Question: CSS position not working properly on 'div' section, i want to enlarge div on mouse hover and 'div' section should overlapped on other section, but not working properly <URL>
Code
'''
<body>
<div class="block-div">
<div class="card-box first-child">
<div class="card-box-in">
<div class="card-image">
<img alt="img" src="https://mtgostock.com/contents/cards/thumbs/157x157/en/isd/105.jpg">
</div>
<div class="card-info">
<ul class="bgpupulcards">
<li class="text-center">
<a title="Canyon Minotaur, M14 C" href="https://127.0.0.1/mtgostock/card/Canyon-Minotaur-M14-C-77"> Canyon Minotaur... </a>
<span> Price: $70.00</span>
</li>
<li>
<div class="searhbg2 SCartaddBTN">
<a href="#" data-qstring="">Add To Cart</a>
</div>
</li>
</ul>
</div>
</div>
<div class="card-in-hover">
<div class="card-right-sec">
<ul class="bgpupulcards">
<li class="text-hover">
<p> Available Quantity: 2 </p>
<div class="half"> <p> Rarity: <span> C </span> </p> </div>
<div class="half"> <p> Set: <span> M14 </span></p> </div>
<p> User: <span class="blue"> girishs </span> </p>
<p> Seller Status: <span> Verified </span></p>
</li>
</ul>
</div>
</div>
</div>
<div class="card-box first-child">
<div class="card-box-in">
<div class="card-image">
<img alt="img" src="https://mtgostock.com/contents/cards/thumbs/157x157/en/mm/324.jpg">
</div>
<div class="card-info">
<ul class="bgpupulcards">
<li class="text-center">
<a title="Canyon Minotaur, M14 C" href="https://127.0.0.1/mtgostock/card/Canyon-Minotaur-M14-C-77"> Canyon Minotaur... </a>
<span> Price: $70.00</span>
</li>
<li>
<div class="searhbg2 SCartaddBTN">
<a href="#" data-qstring="">Add To Cart</a>
</div>
</li>
</ul>
</div>
</div>
<div class="card-in-hover">
<div class="card-right-sec">
<ul class="bgpupulcards">
<li class="text-hover">
<p> Available Quantity: 2 </p>
<div class="half"> <p> Rarity: <span> C </span> </p> </div>
<div class="half"> <p> Set: <span> M14 </span></p> </div>
<p> User: <span class="blue"> girishs </span> </p>
<p> Seller Status: <span> Verified </span></p>
</li>
</ul>
</div>
</div>
</div>
<div class="card-box first-child">
<div class="card-box-in">
<div class="card-image">
<img alt="img" src="https://mtgostock.com/contents/cards/thumbs/157x157/en/vma/4.jpg">
</div>
<div class="card-info">
<ul class="bgpupulcards">
<li class="text-center">
<a title="Canyon Minotaur, M14 C" href="https://127.0.0.1/mtgostock/card/Canyon-Minotaur-M14-C-77"> Canyon Minotaur... </a>
<span> Price: $70.00</span>
</li>
<li>
<div class="searhbg2 SCartaddBTN">
<a href="#" data-qstring="">Add To Cart</a>
</div>
</li>
</ul>
</div>
</div>
<div class="card-in-hover">
<div class="card-right-sec">
<ul class="bgpupulcards">
<li class="text-hover">
<p> Available Quantity: 2 </p>
<div class="half"> <p> Rarity: <span> C </span> </p> </div>
<div class="half"> <p> Set: <span> M14 </span></p> </div>
<p> User: <span class="blue"> girishs </span> </p>
<p> Seller Status: <span> Verified </span></p>
</li>
</ul>
</div>
</div>
</div>
<div class="card-box first-child">
<div class="card-box-in">
<div class="card-image">
<img alt="img" src="https://mtgostock.com/contents/cards/thumbs/157x157/en/isd/105.jpg">
</div>
<div class="card-info">
<ul class="bgpupulcards">
<li class="text-center">
<a title="Canyon Minotaur, M14 C" href="https://127.0.0.1/mtgostock/card/Canyon-Minotaur-M14-C-77"> Canyon Minotaur... </a>
<span> Price: $70.00</span>
</li>
<li>
<div class="searhbg2 SCartaddBTN">
<a href="#" data-qstring="">Add To Cart</a>
</div>
</li>
</ul>
</div>
</div>
<div class="card-in-hover">
<div class="card-right-sec">
<ul class="bgpupulcards">
<li class="text-hover">
<p> Available Quantity: 2 </p>
<div class="half"> <p> Rarity: <span> C </span> </p> </div>
<div class="half"> <p> Set: <span> M14 </span></p> </div>
<p> User: <span class="blue"> girishs </span> </p>
<p> Seller Status: <span> Verified </span></p>
</li>
</ul>
</div>
</div>
</div>
</div>
</body>
'''
'''
.card-box{
background: none repeat scroll 0 0 #C7C7C9;
border-radius: 5px;
border: 1px solid #E9E9E9;
min-height: 300px;
float: left;
margin: 15px;
}
.card-box-in{
background: none repeat scroll 0 0 #eaeaec;
border-radius: 5px;
height: 283px;
margin: 8px;
width: 150px;
float: left;
}
.card-box:hover{
z-index: 2;
position: absolute;
}
.card-box:hover .card-box-in{
margin-right: 0;
border-radius: 5px 0 0 5px;
}
.card-box-in .card-image{
padding-top: 15px;
margin-left: 20px;
padding-bottom: 10px;
}
.card-in-hover{
display: none;
width: 149px;
background: none repeat scroll 0 0 #eaeaec;
border-radius: 5px;
height: 283px;
margin: 8px;
float: left;
}
.card-box:hover .card-in-hover{
display: block;
border-radius: 0 5px 5px 0;
margin-left: 0;
}
.card-in-hover .card-right-sec{
border-left: 1px solid #A4A4A4;
height: 260px;
margin: 10px 0;
}
ul.bgpupulcards{
color: #004395;
display: block;
font-family: Arial,Helvetica,sans-serif;
font-size: 14px;
width: 148px;
}
.block_wrapper-shadow { width:100%; text-align:center;}
ul.bgpupulcards li.text-center{
text-align: center;
}
ul.bgpupulcards li a{font-weight:bolder; color:#004395; line-height:21px;}
ul.bgpupulcards li a:hover{ text-decoration:none;}
ul.bgpupulcards li span{ color:#39b54a; font-weight: 700;}
ul.bgpupulcards li.text-hover p { font-size:12px; color:#6b6b6b; width:187px; padding-left:13px; padding-top:4px; padding-bottom:4px; width:140px;}
ul.bgpupulcards li.text-hover p span { color:#39b54a;}
ul.bgpupulcards li.text-hover p span.blue { color:#00aeef;}
.searhbg2{ background:url(../../images/v2.0/searchbg.png) no-repeat left top; width:122px; height:46px; font-size:12px; float:left; color:#fff; text-align:center; line-height:40px; margin:5px 0px 5px 13px;}
.searhbg2 a { color:#fff!important; font-weight:normal!important; padding-left:0!important;}
'''

How to setup position absolute of section by CSS, i tried so far but not success.
Please help to me how to figure out section over state.
Thank you
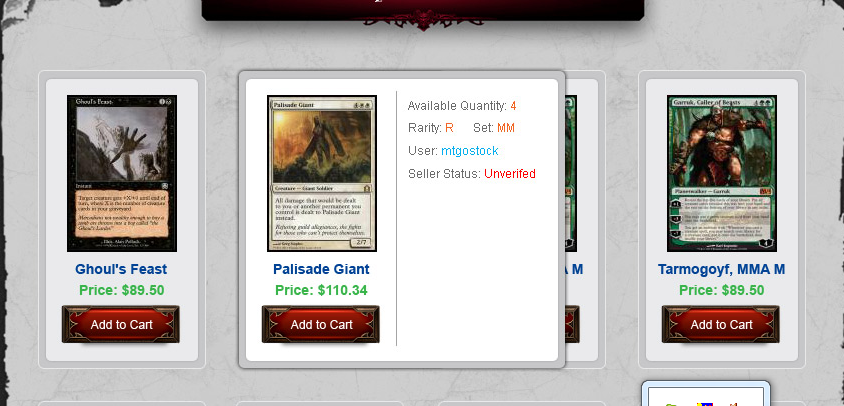
Answer: Exact result porivde by @drip
'''
<div class="block-div">
<div class="card-box first-child">
<div class="card-box-in">
<div class="card-image">
<img alt="img" src="https://mtgostock.com/contents/cards/thumbs/157x157/en/isd/105.jpg">
</div>
<div class="card-info">
<ul class="bgpupulcards">
<li class="text-center">
<a title="Canyon Minotaur, M14 C" href="https://127.0.0.1/mtgostock/card/Canyon-Minotaur-M14-C-77"> Canyon Minotaur... </a>
<span> Price: $70.00</span>
</li>
<li>
<div class="searhbg2 SCartaddBTN">
<a href="#" data-qstring="">Add To Cart</a>
</div>
</li>
</ul>
</div>
</div>
<div class="card-in-hover">
<div class="card-right-sec">
<ul class="bgpupulcards">
<li class="text-hover">
<p> Available Quantity: 2 </p>
<div class="half"> <p> Rarity: <span> C </span> </p> </div>
<div class="half"> <p> Set: <span> M14 </span></p> </div>
<p> User: <span class="blue"> girishs </span> </p>
<p> Seller Status: <span> Verified </span></p>
</li>
</ul>
</div>
</div>
</div>
</div>
'''
'''
body {background: url(../../images/v2.0/pettarn.jpg) left top repeat;
margin: 0px;
padding: 0px 0 0 0px;
font:12px Arial, Helvetica, sans-serif;
}
a{color:#9b0000; text-decoration:none; outline:none;}
a:hover{text-decoration:underline;}
.floatleft{ float:left !important;}
.floatright{ float:right !important;}
.rt{text-align:right !important;}
.lt{text-align:left !important;}
.jt{text-align:justify !important;}
.ct{text-align:center !important;}
.full{width:100%; float:left;}
.half{width:50%; float:left;}
.clear{clear:both;}
.display{display:inline-block;}
.position { position:relative;}
p, input, h1, h2, h3, h4, h5, ul, li{padding:0; margin:0; outline:none; list-style:none; font-weight:normal;}
img{border:0; outline:none;}
.font0{font-size:0px;}
strong{font-weight:bold;}
h1{ font-family: 'PT Sans', sans-serif; font-size:25px; width:100%; color:#da74b3; line-height:25px; padding:35px 0 15px 0;}
h2 { font-family: 'PT Sans', sans-serif; font-size:30px; text-transform:uppercase; width:100%; text-align:center; padding-top:35px; padding-bottom:25px; color:#FFF;}
/*h3 { font-family: 'PT Sans', sans-serif; font-size:18px; text-transform:uppercase; width:100%; color:#da74b3; line-height:25px; min-height:45px; vertical-align: middle;}*/
h1 img,
h4 img { margin-right:18px; float:left;}
h4 { border-bottom:#e6e6e6 solid 1px;}
h4 img { margin-left:10px;}
.card-box{
position: relative;
background: none repeat scroll 0 0 #C7C7C9;
border-radius: 5px;
border: 1px solid #E9E9E9;
min-height: 300px;
float: left;
margin: 15px;
width: 165px;
}
.card-box-in{
background: none repeat scroll 0 0 #eaeaec;
border-radius: 5px;
height: 283px;
margin: 8px;
width: 150px;
float: left;
}
.card-box:hover{
z-index: 2;
}
.card-box:hover .card-box-in{
margin-right: 0;
border-radius: 5px 0 0 5px;
}
.card-box-in .card-image{
padding-top: 15px;
margin-left: 20px;
padding-bottom: 10px;
}
.card-in-hover{
display: none;
width: 149px;
background: none repeat scroll 0 0 #eaeaec;
border-radius: 0 5px 5px 0;
border: 8px solid #C7C7C9;
border-left: 0;
height: 283px;
margin: 0 0 0 -16px;
position: absolute;
top: 0;
left:100%;
}
.card-box:hover .card-in-hover{
display: block;
}
.card-in-hover .card-right-sec{
border-left: 1px solid #A4A4A4;
height: 260px;
margin: 10px 0;
}
ul.bgpupulcards{
color: #004395;
display: block;
font-family: Arial,Helvetica,sans-serif;
font-size: 14px;
width: 148px;
}
.block_wrapper-shadow { width:100%; text-align:center;}
ul.bgpupulcards li.text-center{
text-align: center;
}
ul.bgpupulcards li a{font-weight:bolder; color:#004395; line-height:21px;}
ul.bgpupulcards li a:hover{ text-decoration:none;}
ul.bgpupulcards li span{ color:#39b54a; font-weight: 700;}
ul.bgpupulcards li.text-hover p { font-size:12px; color:#6b6b6b; width:187px; padding-left:13px; padding-top:4px; padding-bottom:4px; width:140px;}
ul.bgpupulcards li.text-hover p span { color:#39b54a;}
ul.bgpupulcards li.text-hover p span.blue { color:#00aeef;}
.searhbg2{ background:url(../../images/v2.0/searchbg.png) no-repeat left top; width:122px; height:46px; font-size:12px; float:left; color:#fff; text-align:center; line-height:40px; margin:5px 0px 5px 13px;}
.searhbg2 a { color:#fff!important; font-weight:normal!important; padding-left:0!important;}
'''